Question: I have attached a screenshot of my design here:

when I start simulating it stuck and only plot a few vectors of data.
I think it's becasue of variable time shift block, it's a hierarchy block, when I connect a constant source to i'ts float input the design works perfectly but when I connect output of short to float it does not work,
I think it's becasue Argmax block produces one output for every vector but the variable time shift needs that output constantly.
how can i fix this?
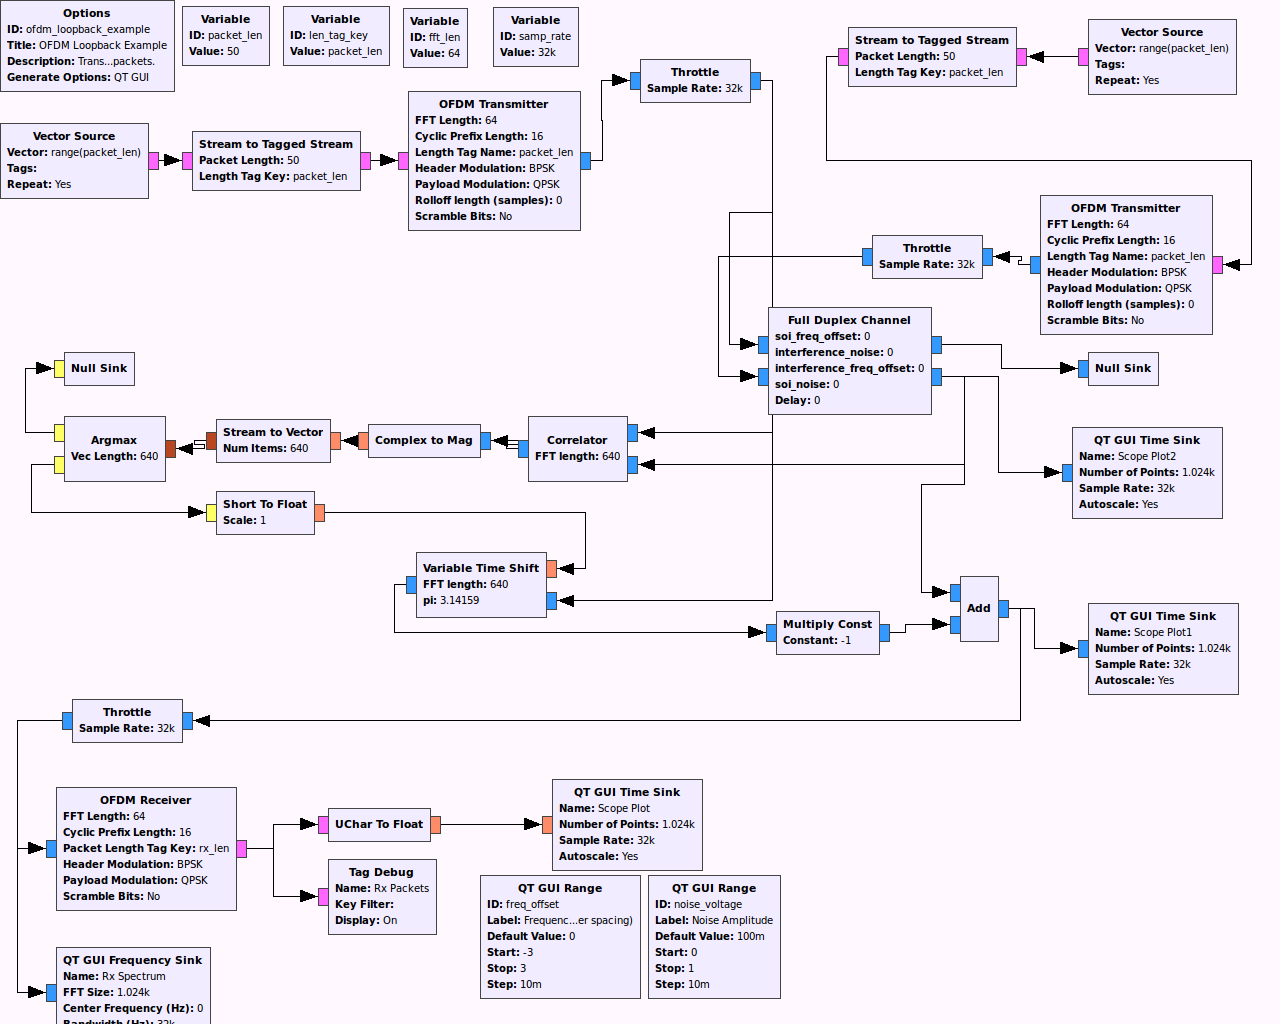
Answer: I've written an answer to this question that you also posted on the <URL>:
> Hi Mohammad,to try, you could just use the repeat block.Best regards, Marcus
I hope that solved your issue, since I haven't heard back from you :)